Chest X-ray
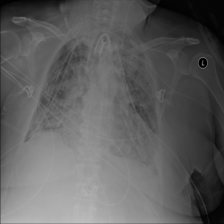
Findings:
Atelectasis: negative
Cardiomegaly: negative
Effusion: negative
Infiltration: negative
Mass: negative
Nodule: negative
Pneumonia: negative
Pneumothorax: negative
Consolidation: negative
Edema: negative
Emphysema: negative
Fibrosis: negative
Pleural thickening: negative
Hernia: negative